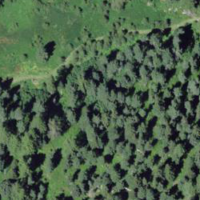
EUNIS habitat code: 43
Species observed at this site:
Chamaenerion angustifolium